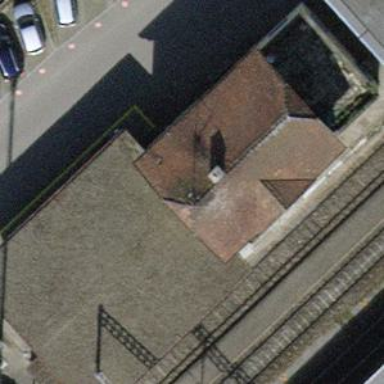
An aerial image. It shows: Train station building.